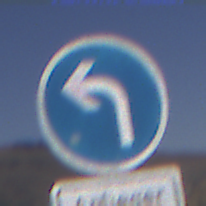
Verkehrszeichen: VorgeschriebeneFahrtrichtungLinks
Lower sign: PersonengruppenFrei1
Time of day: MorningAfternoon
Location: Outdoor (Nature)
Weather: Clear
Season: NotSpecified
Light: Natural